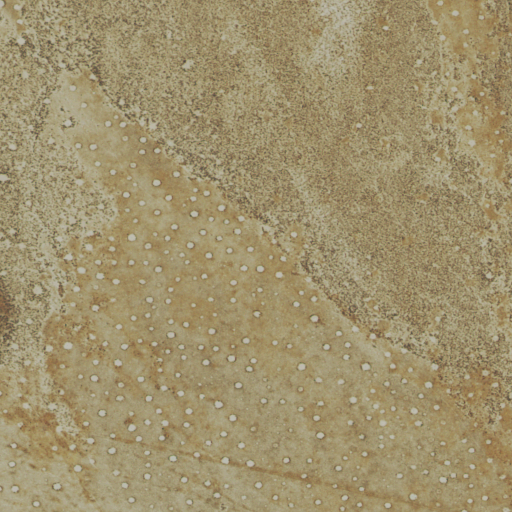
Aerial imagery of depression(s) in Nevada named Lower Cove containing shrub and grassland